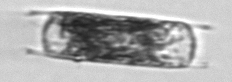
Label: Hemiaulus